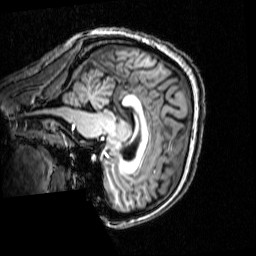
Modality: T1w
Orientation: sagittal